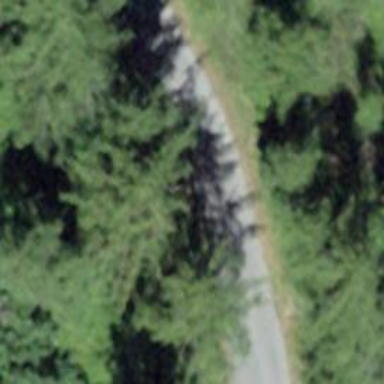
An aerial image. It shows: Unclassified road with asphalt surface. It is downhill piste used for classic grooming.